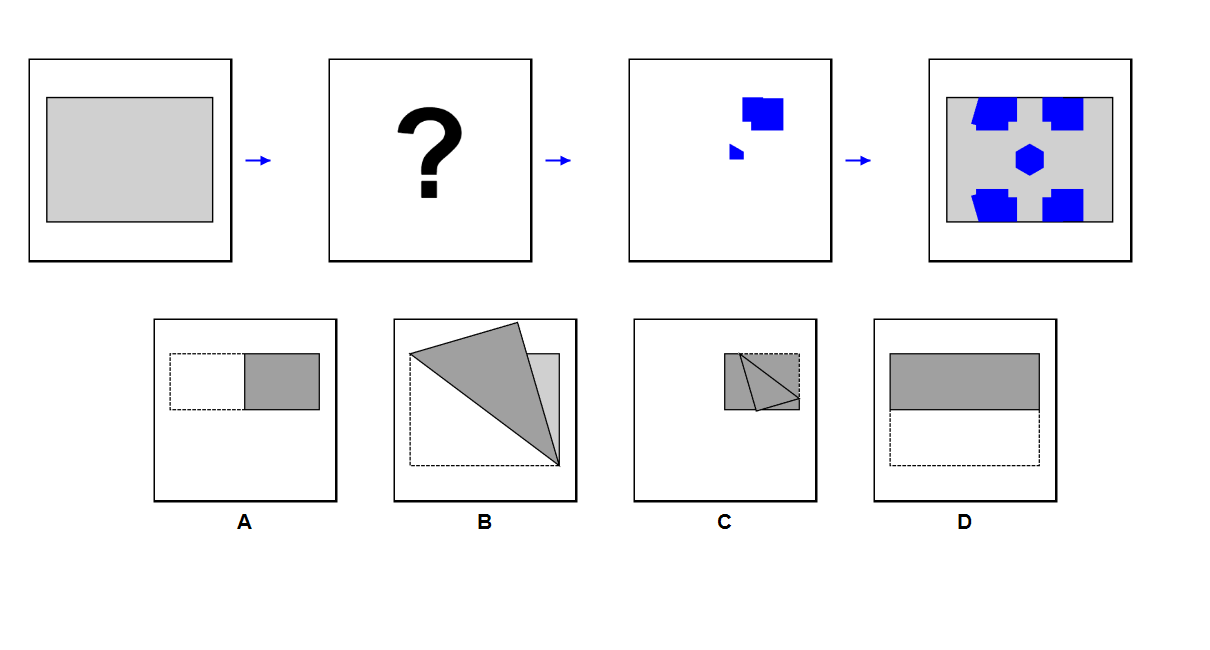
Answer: B